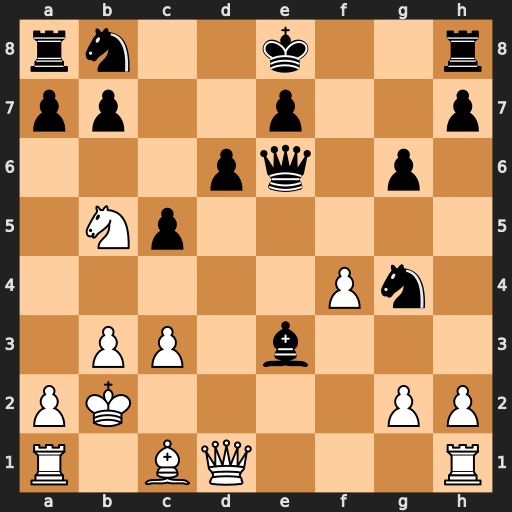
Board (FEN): rn2k2r/pp2p2p/3pq1p1/1Np5/5Pn1/1PP1b3/PK4PP/R1BQ3R
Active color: w
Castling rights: kq
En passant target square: -
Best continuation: Nc7+ Kd7 Nxe6